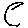
Label: moon